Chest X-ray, PA view. Patient: 59 years old, sex M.
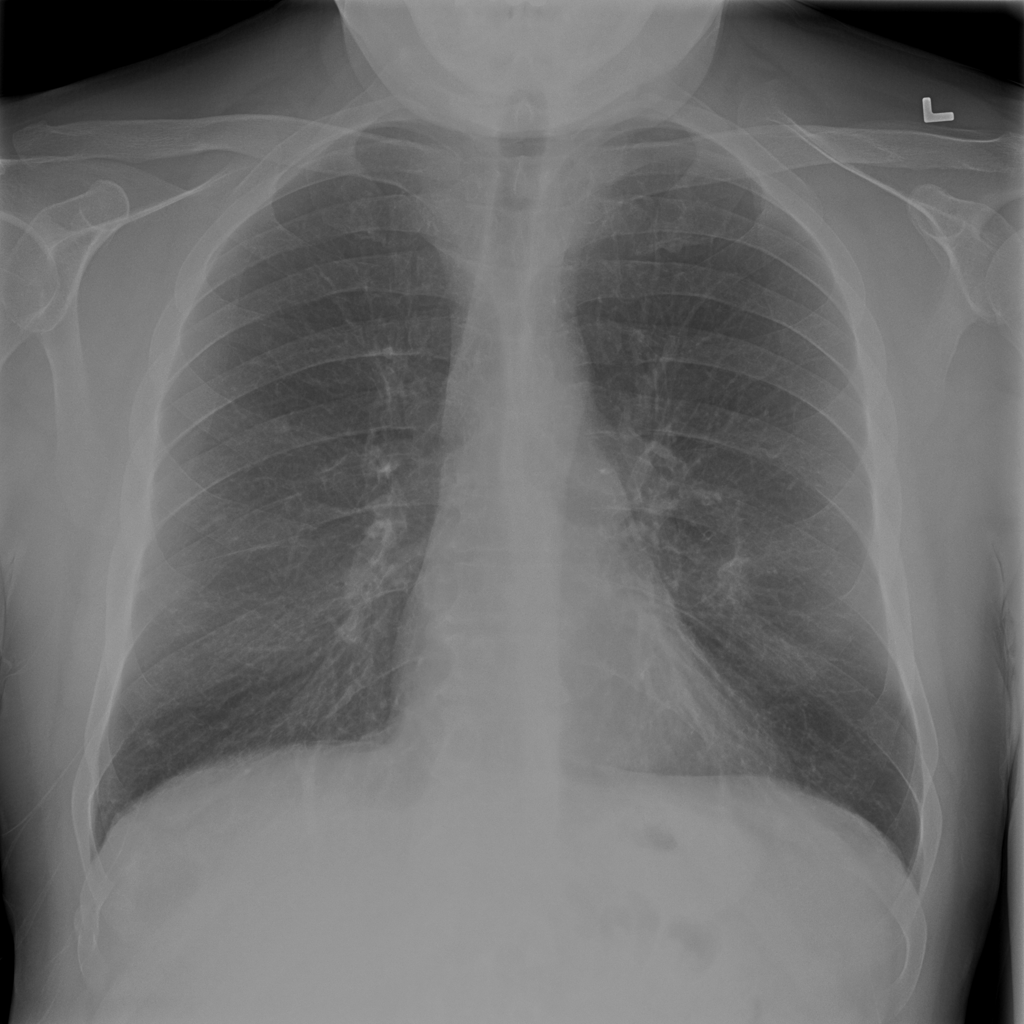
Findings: Nodule